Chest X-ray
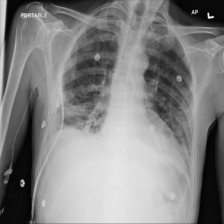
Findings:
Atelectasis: positive
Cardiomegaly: negative
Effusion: positive
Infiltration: positive
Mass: negative
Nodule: negative
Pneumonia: negative
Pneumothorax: negative
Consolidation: negative
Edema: positive
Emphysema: negative
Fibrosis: negative
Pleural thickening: negative
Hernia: negative